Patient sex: M
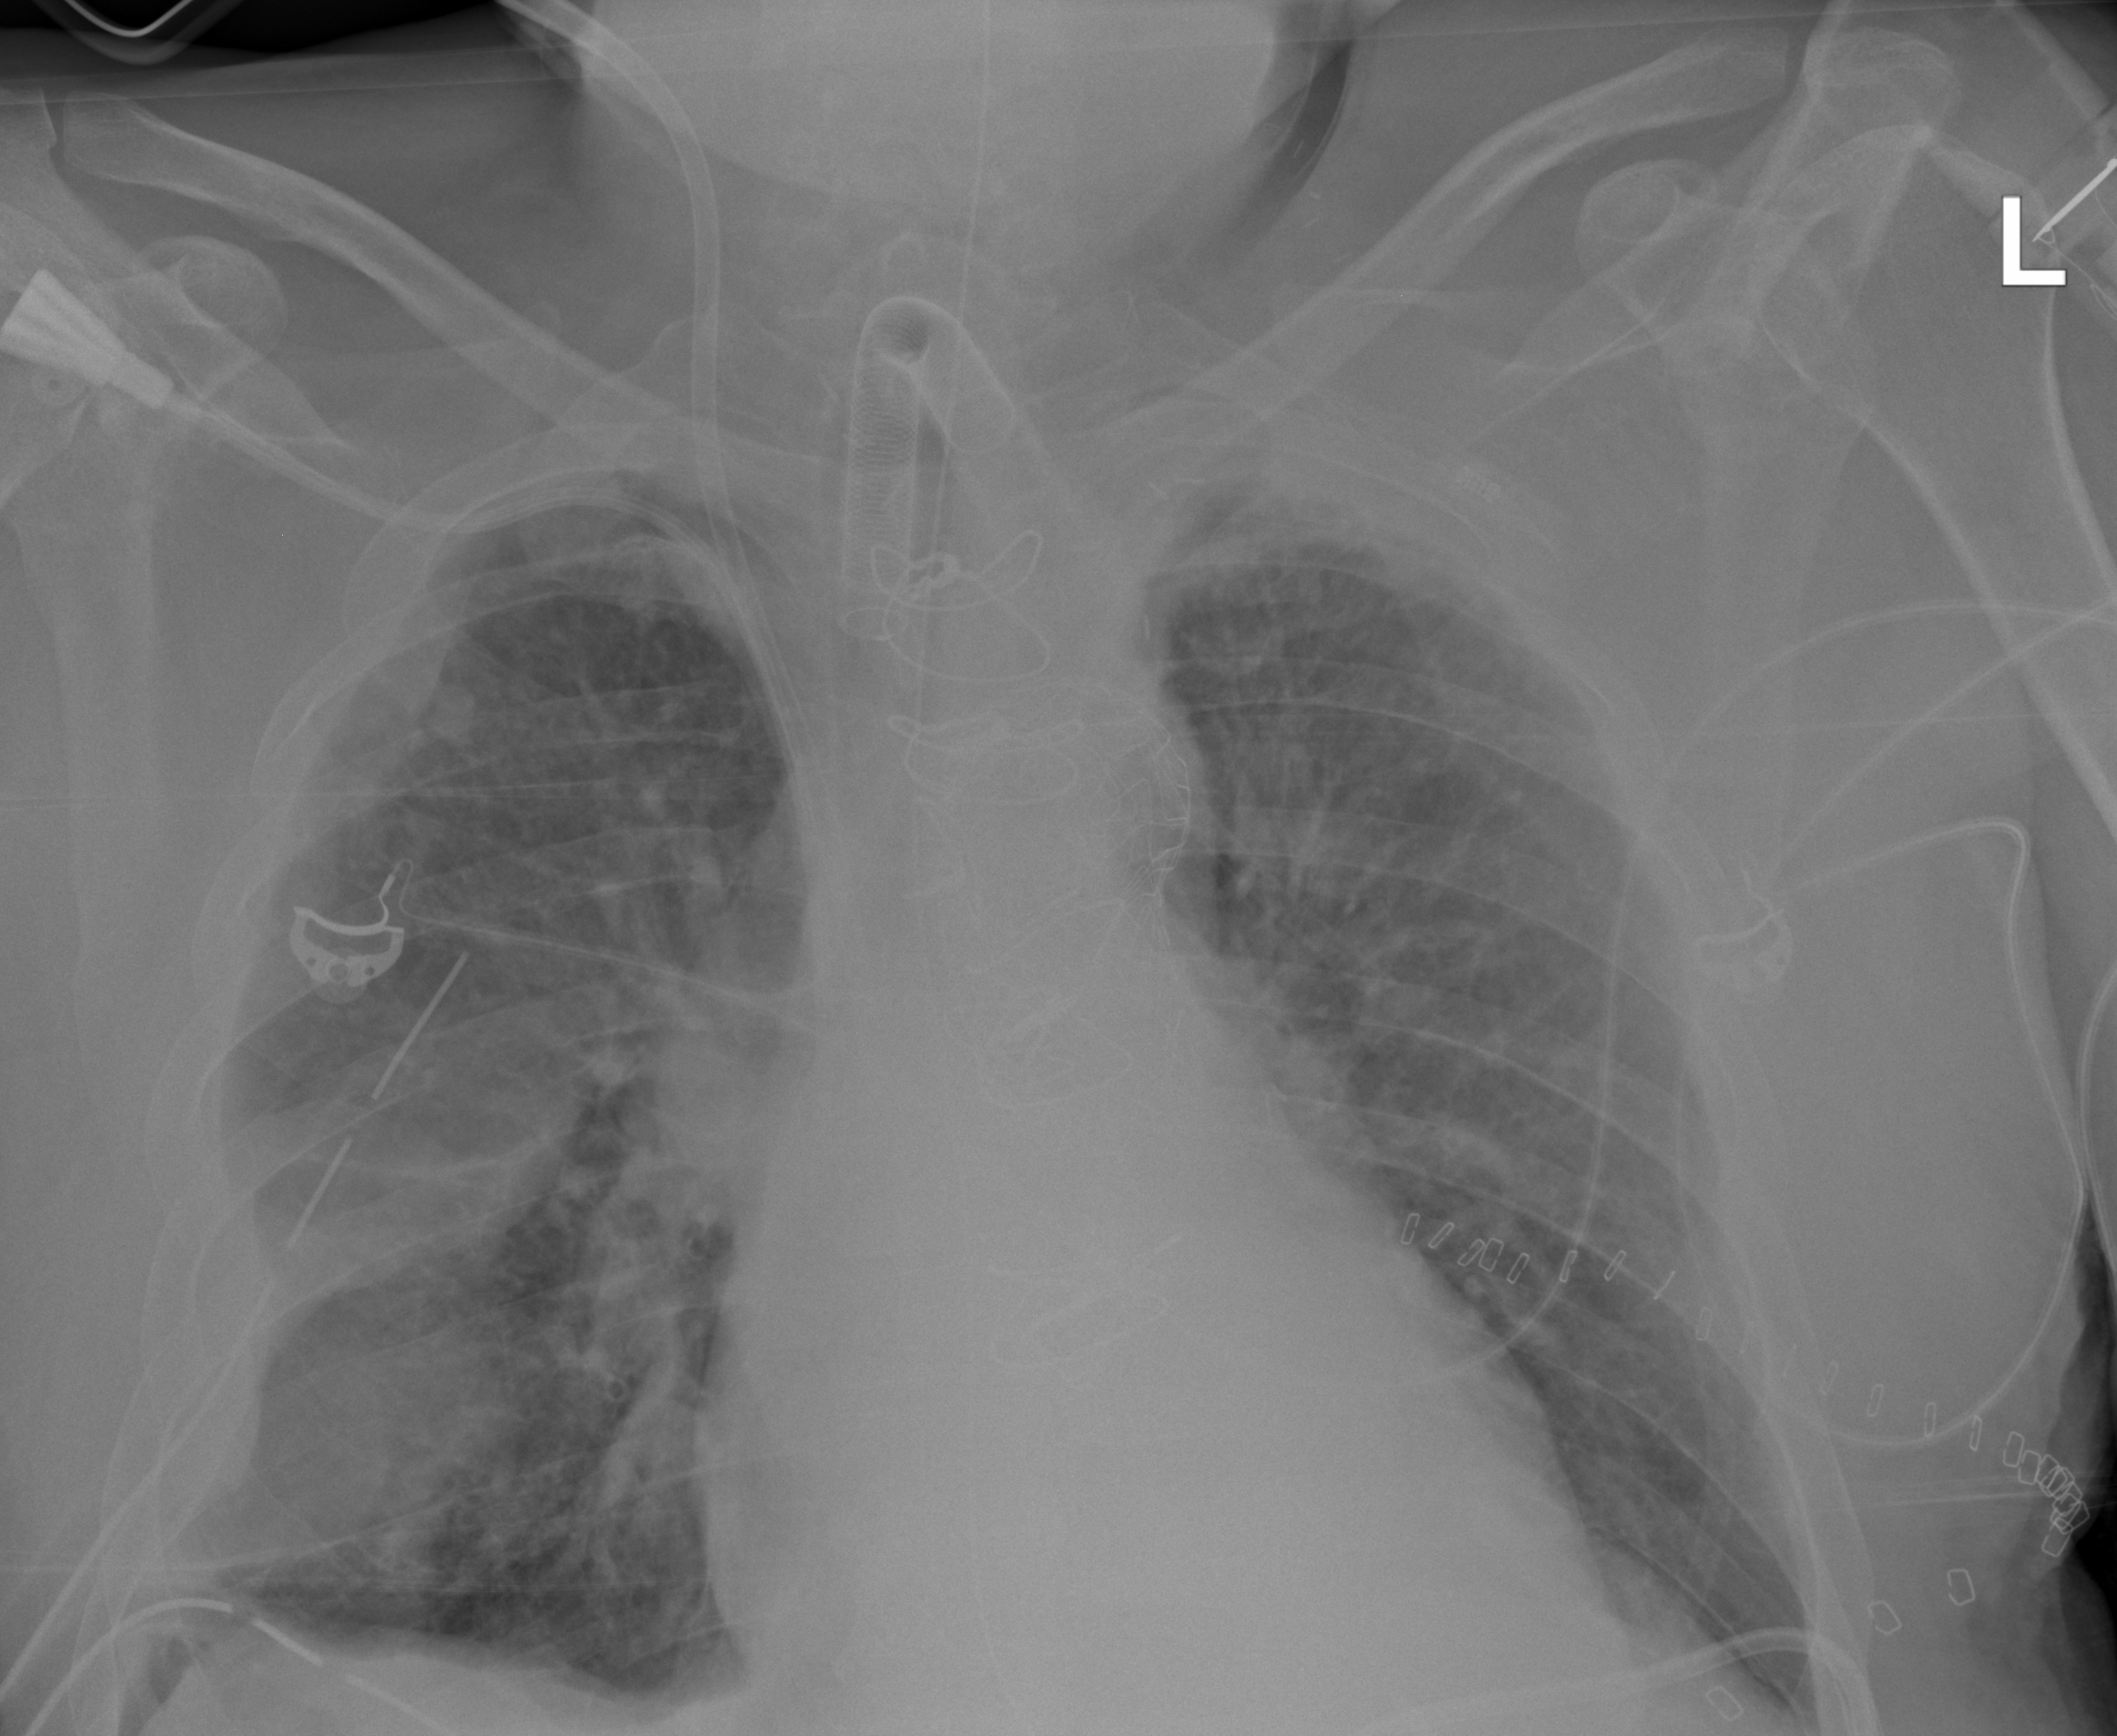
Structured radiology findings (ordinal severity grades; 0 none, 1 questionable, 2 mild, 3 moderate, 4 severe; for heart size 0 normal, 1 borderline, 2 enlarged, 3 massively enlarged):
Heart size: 1
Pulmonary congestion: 2
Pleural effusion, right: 2
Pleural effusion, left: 0
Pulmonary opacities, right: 2
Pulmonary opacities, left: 0
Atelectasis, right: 2
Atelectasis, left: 2